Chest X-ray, PA view. Patient: 74 years old, sex M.
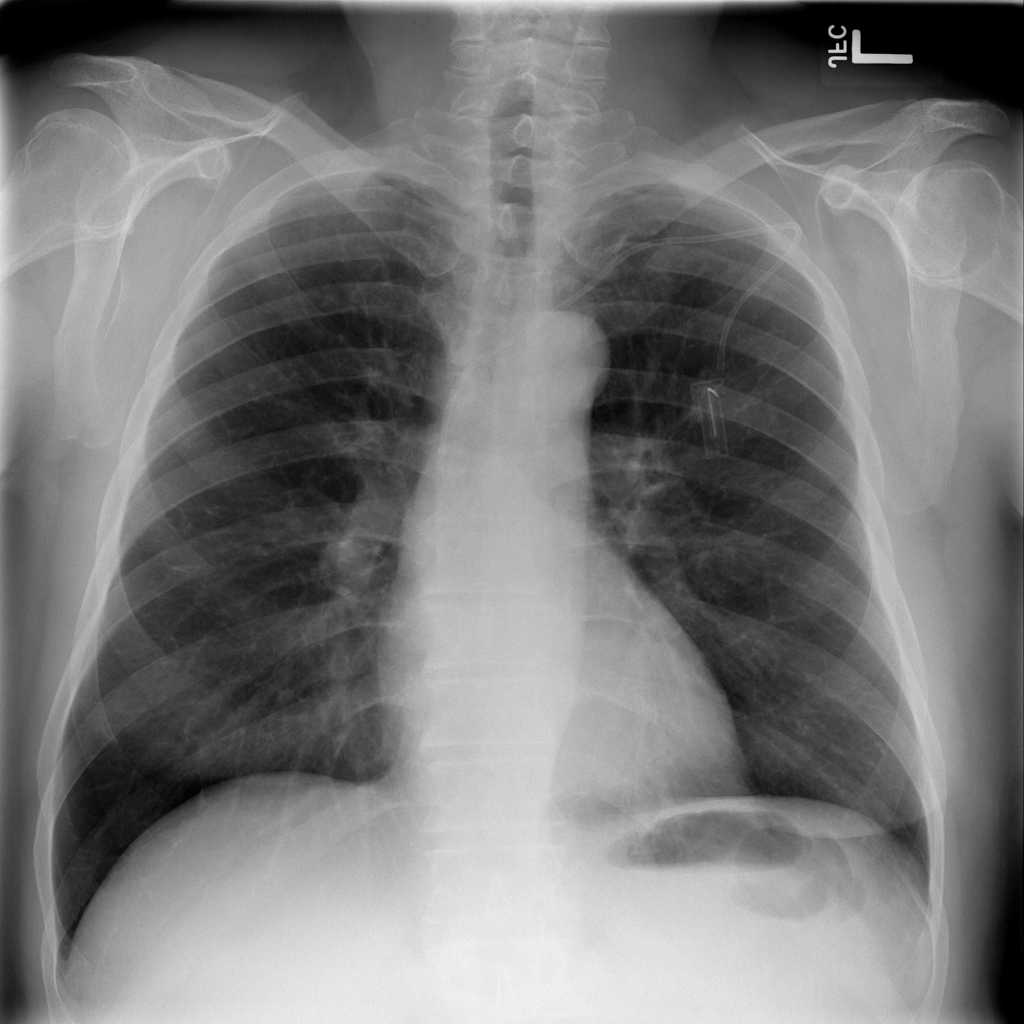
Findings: No Finding